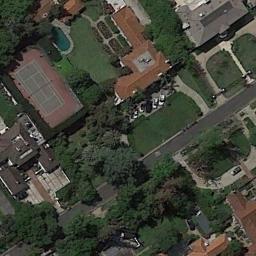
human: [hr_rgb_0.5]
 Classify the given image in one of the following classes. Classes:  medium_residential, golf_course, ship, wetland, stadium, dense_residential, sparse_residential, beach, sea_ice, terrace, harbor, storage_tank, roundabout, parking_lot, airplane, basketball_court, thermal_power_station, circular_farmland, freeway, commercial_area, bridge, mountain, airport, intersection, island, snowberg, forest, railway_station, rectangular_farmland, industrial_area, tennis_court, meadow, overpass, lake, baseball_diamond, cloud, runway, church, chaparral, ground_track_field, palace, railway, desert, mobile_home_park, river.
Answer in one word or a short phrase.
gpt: tennis_court